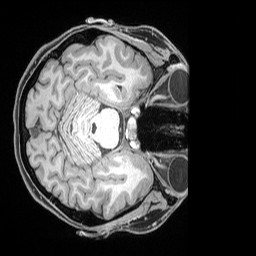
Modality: T1w
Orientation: axial
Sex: female
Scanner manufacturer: siemens
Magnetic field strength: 3 T
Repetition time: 2.53 s
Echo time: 0.00169 s